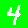
Digit: 4